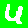
Digit: 4